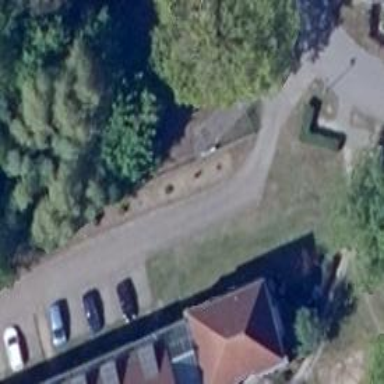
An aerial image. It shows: Parking aisle designated as service road.